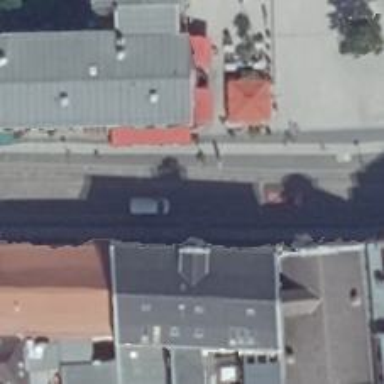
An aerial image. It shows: Residential road with tourist bus.